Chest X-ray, PA view. Patient: 38 years old, sex M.
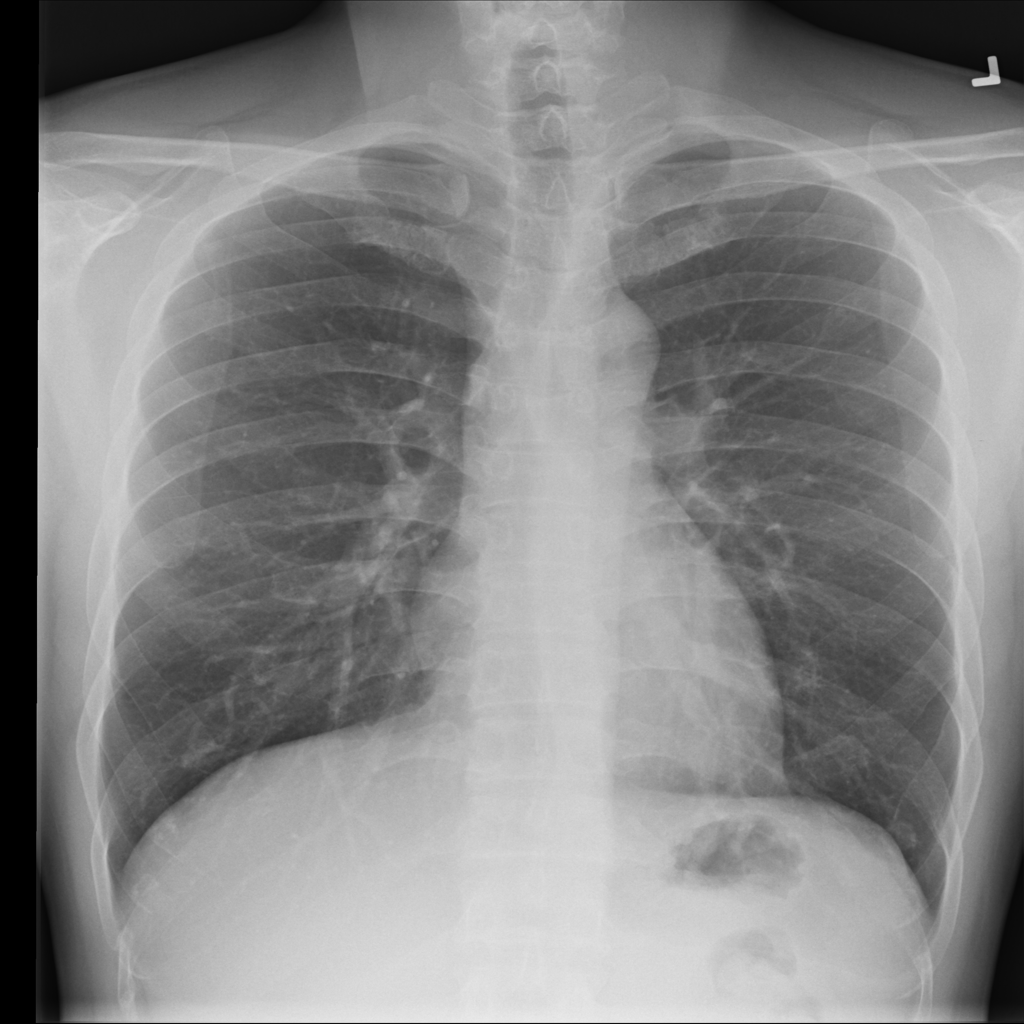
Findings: No Finding